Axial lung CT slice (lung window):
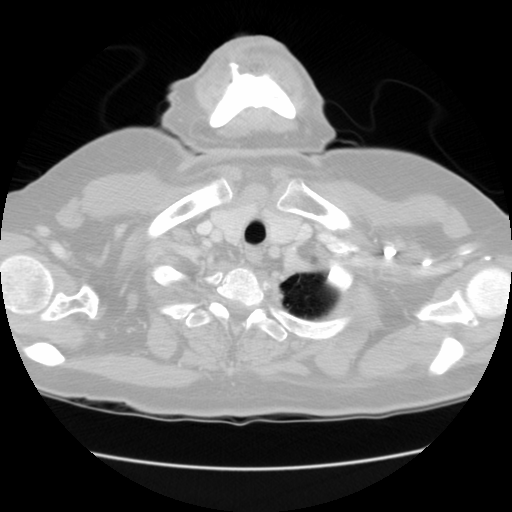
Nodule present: no